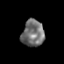
Tissue: prostate
Cell type: Epithelial cells
Senescence score: 0.2696
Nuclear area (px): 580
Mean DAPI intensity: 114.009